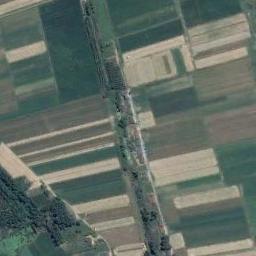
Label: rectangular_farmland